Question: I did a feature which could move the highlighted row up and down by keyboard. However, if I scroll down too far the highlighted table row will be disappeared. How to automatically scroll up or down the page to show the highlighted row all the time.

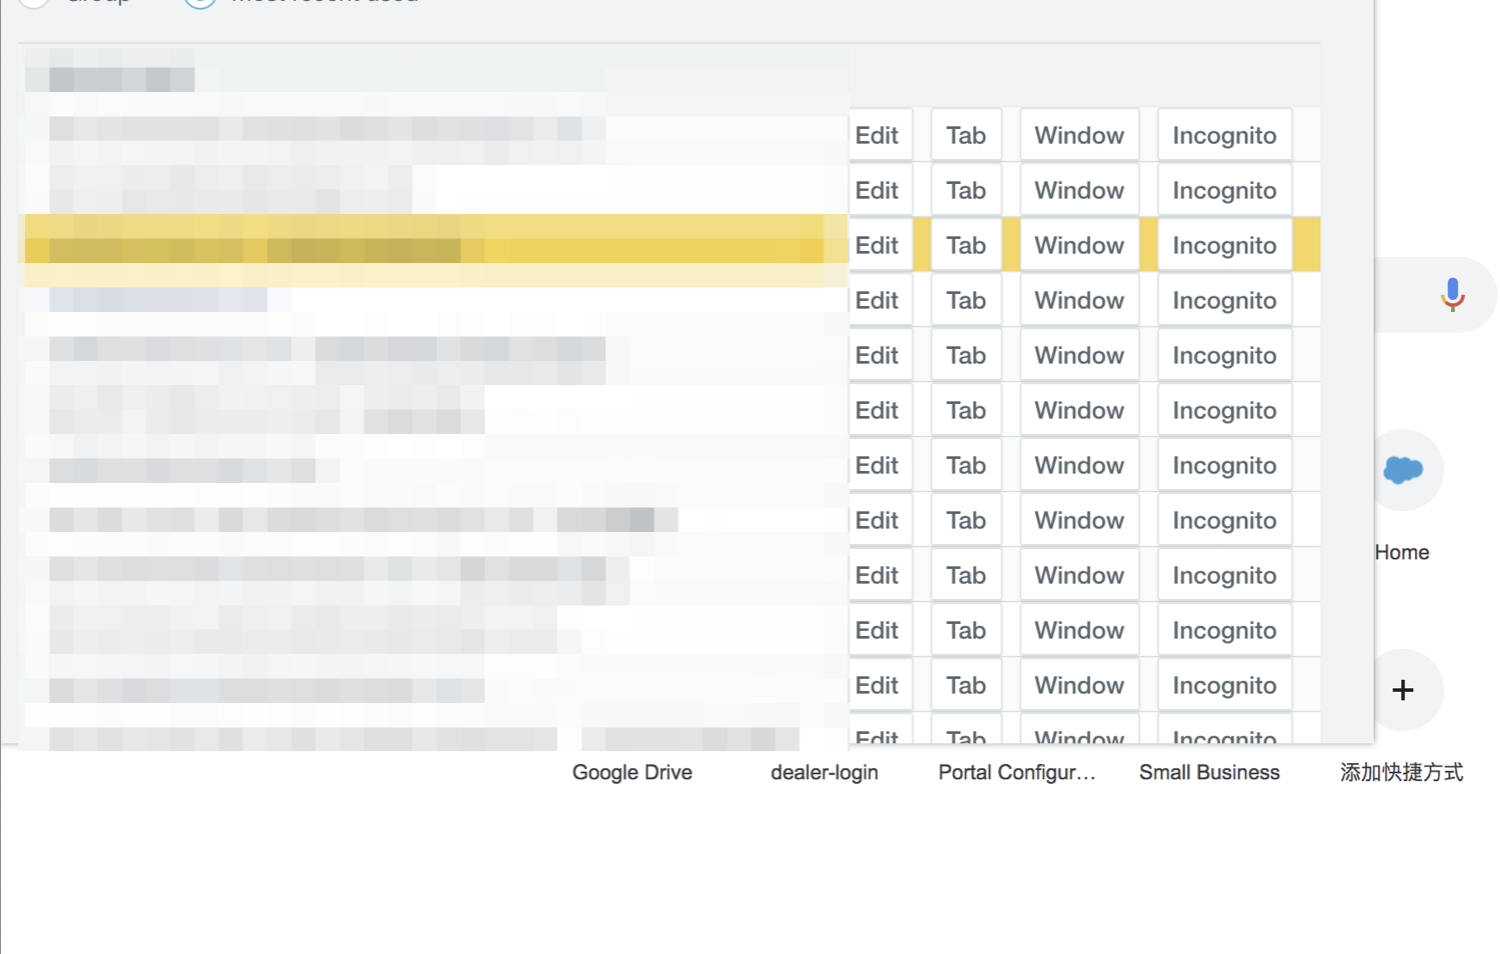
Answer: use highlighted class on row and
add event listener on page scroll
if document scroll top value > .highlighted scroll top value
run function for scrolling to element